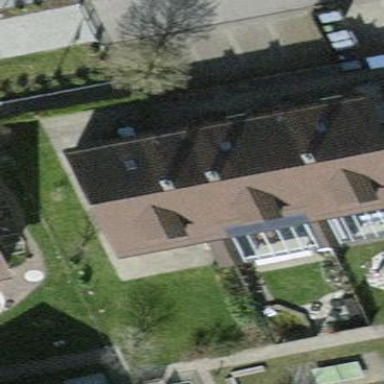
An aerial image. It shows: Gabled roofed house.